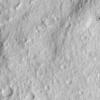
Label: not_dusty